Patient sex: M
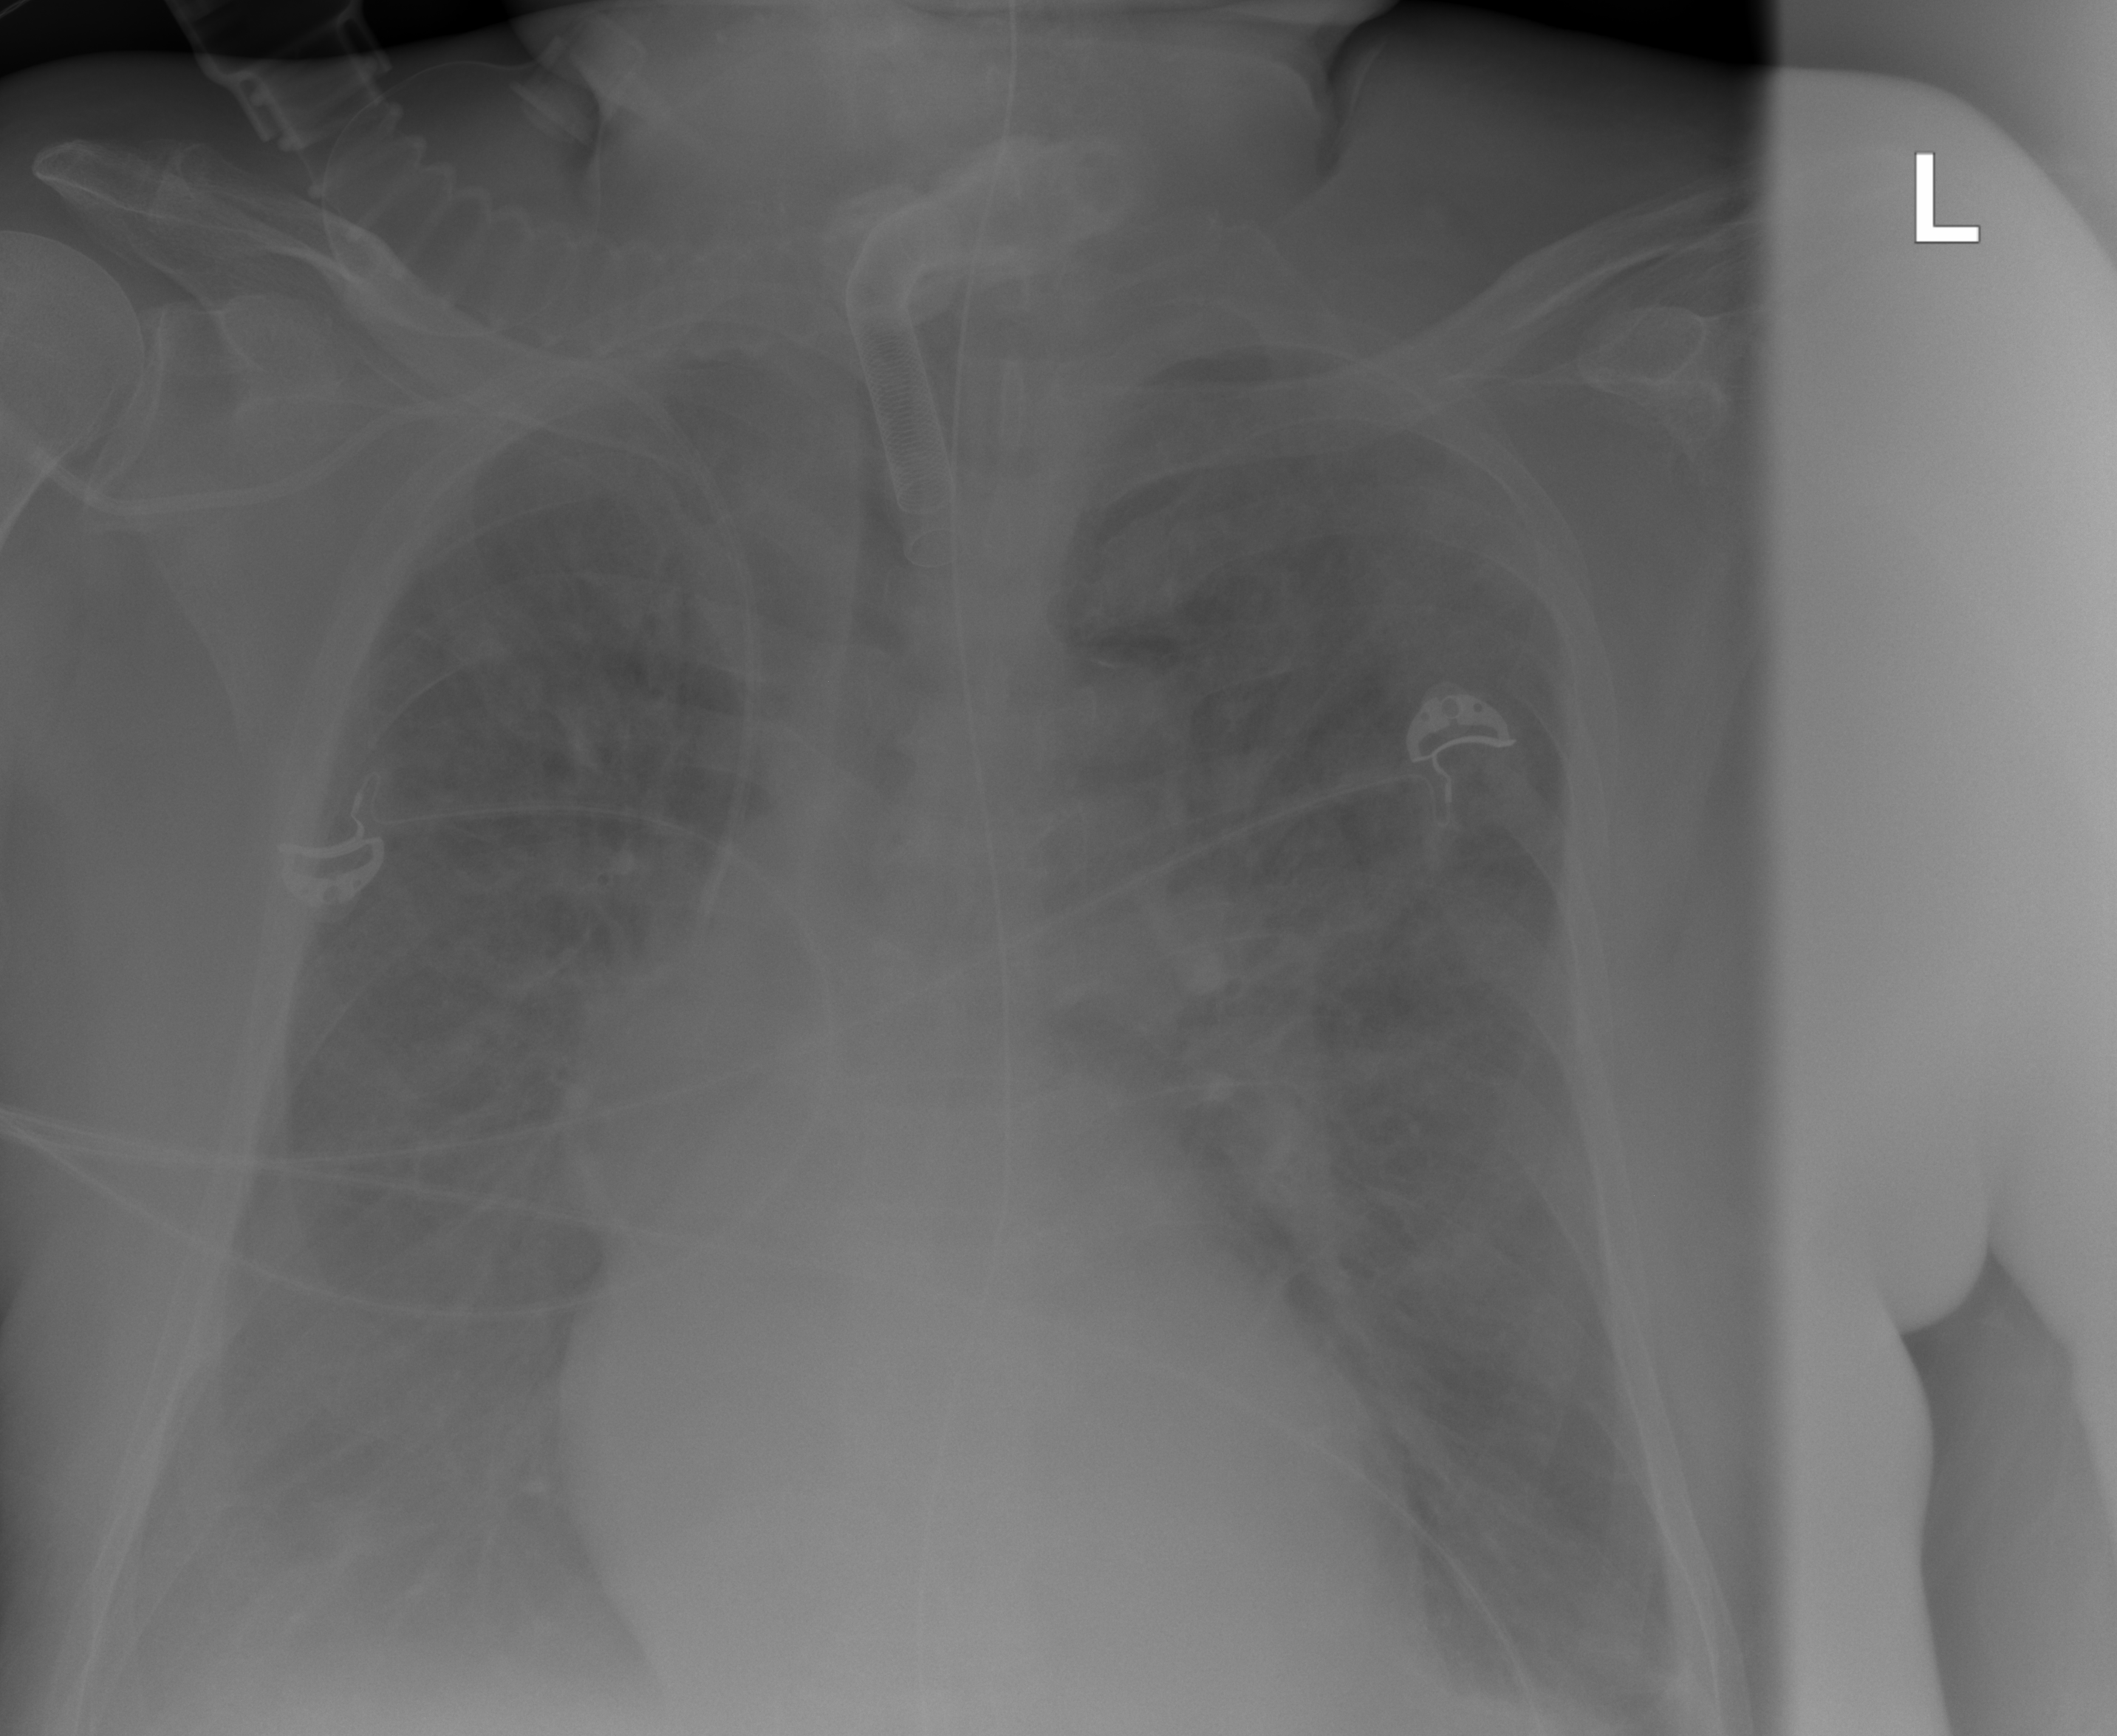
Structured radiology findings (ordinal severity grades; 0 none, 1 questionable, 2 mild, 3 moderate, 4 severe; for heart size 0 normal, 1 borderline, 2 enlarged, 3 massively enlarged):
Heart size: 0
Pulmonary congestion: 2
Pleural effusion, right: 3
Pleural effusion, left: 2
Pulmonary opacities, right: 0
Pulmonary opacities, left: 0
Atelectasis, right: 2
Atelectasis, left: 2